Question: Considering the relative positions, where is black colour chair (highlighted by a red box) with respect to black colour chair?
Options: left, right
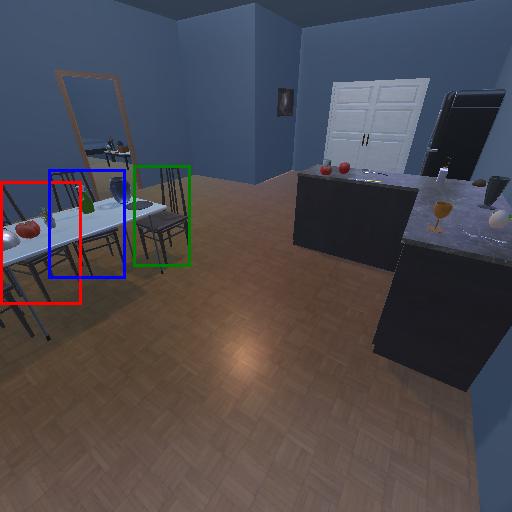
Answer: left